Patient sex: F
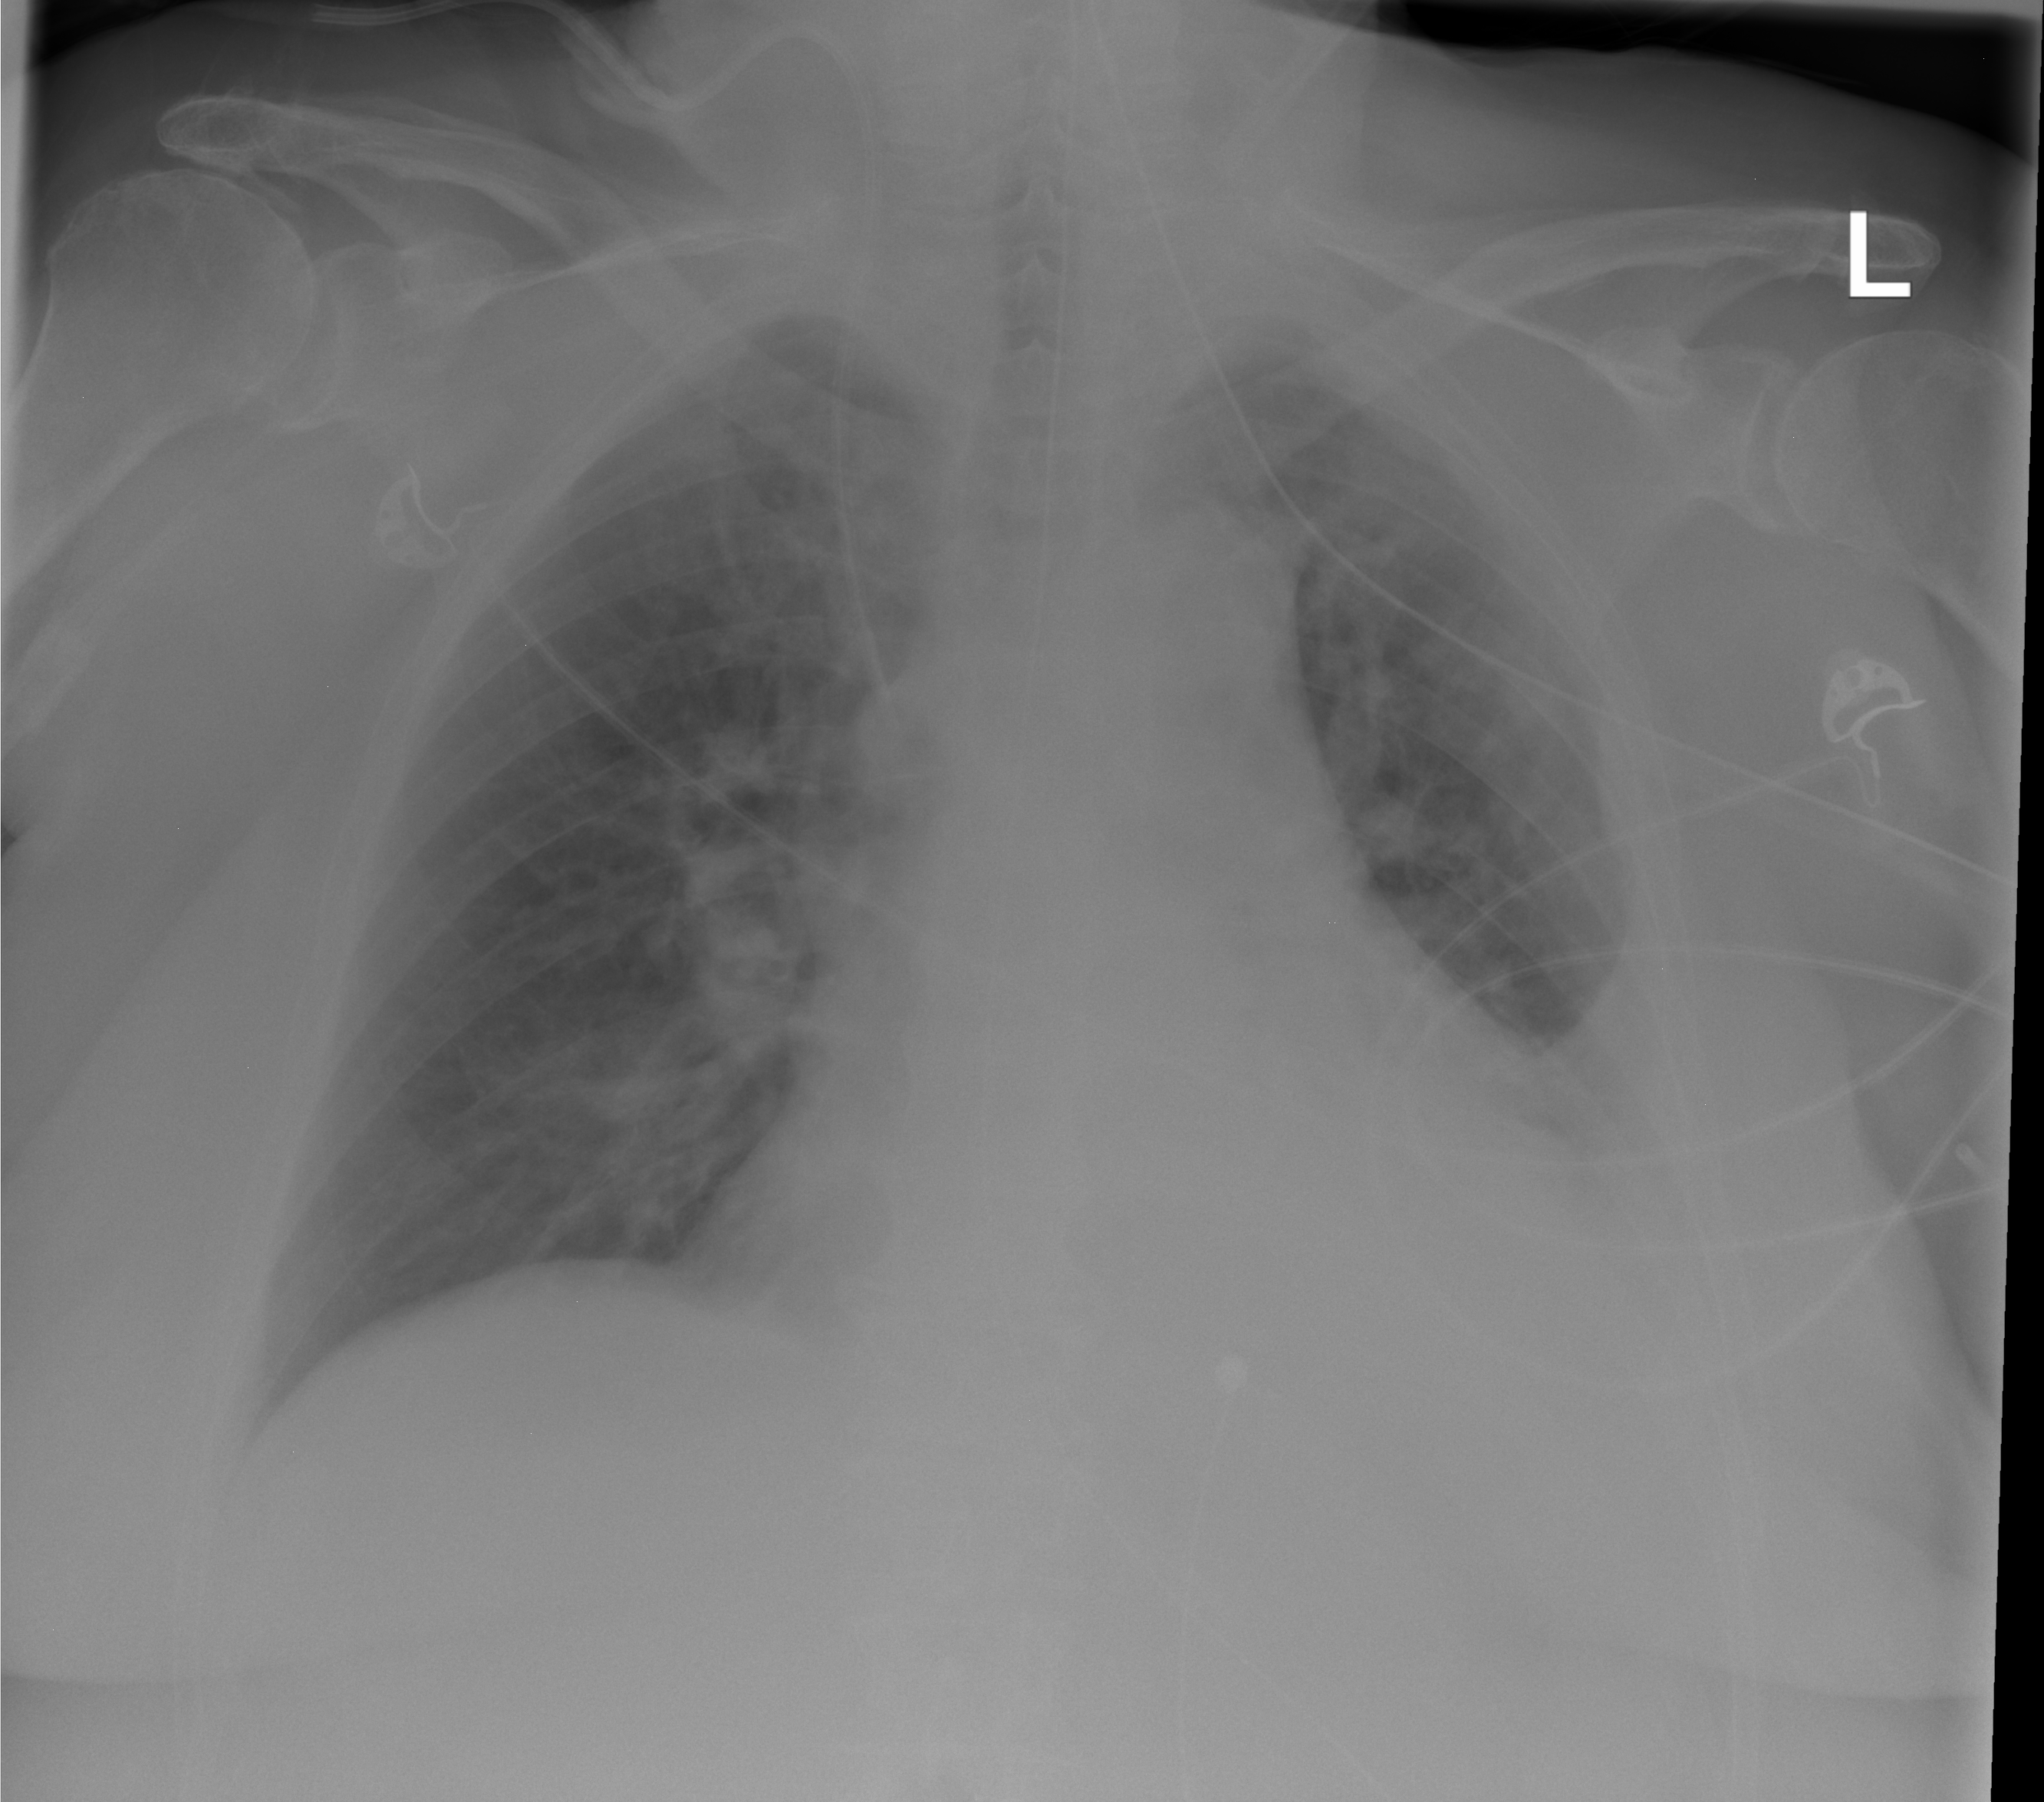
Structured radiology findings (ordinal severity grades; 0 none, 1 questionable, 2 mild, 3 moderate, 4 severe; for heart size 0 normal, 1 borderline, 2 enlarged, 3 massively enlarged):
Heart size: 2
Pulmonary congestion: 0
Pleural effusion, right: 0
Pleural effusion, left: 3
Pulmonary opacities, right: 0
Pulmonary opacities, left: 0
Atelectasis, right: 0
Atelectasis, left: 2